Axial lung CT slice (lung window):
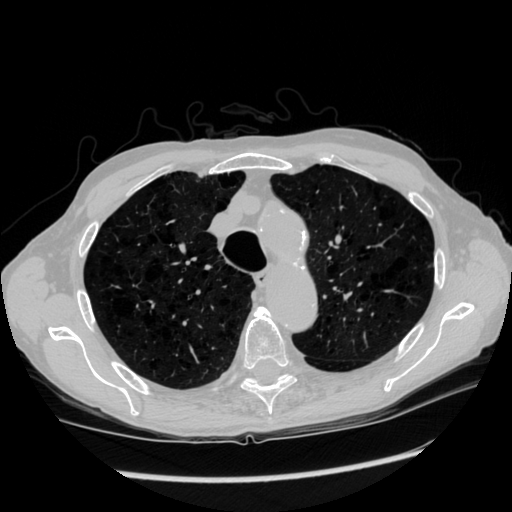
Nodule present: no